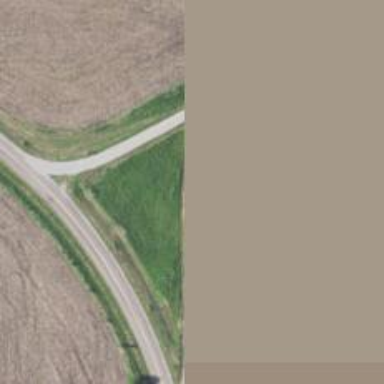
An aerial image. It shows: Unclassified road.